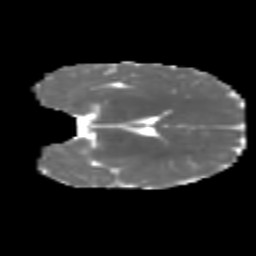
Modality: MD
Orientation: coronal
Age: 8
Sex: female
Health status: healthy